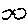
Label: cloud